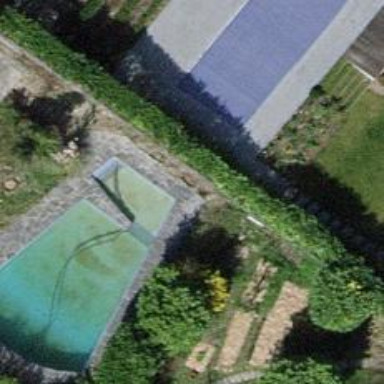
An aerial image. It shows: Swimming pool located in leisure land.